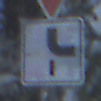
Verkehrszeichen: VerlaufVorfahrtsstrasse10
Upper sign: VorfahrtGewaehren
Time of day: MorningAfternoon
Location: Outdoor (Nature)
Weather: Clear
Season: Winter
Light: Natural